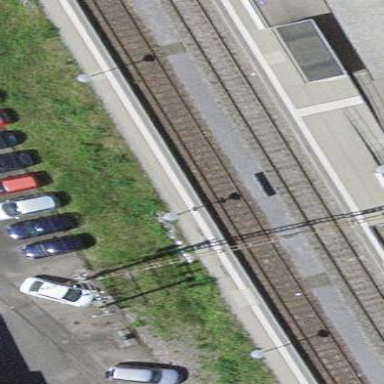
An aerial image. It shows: Platform for public transport at railway station.